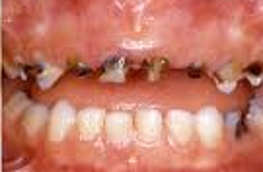
Condition: Caries